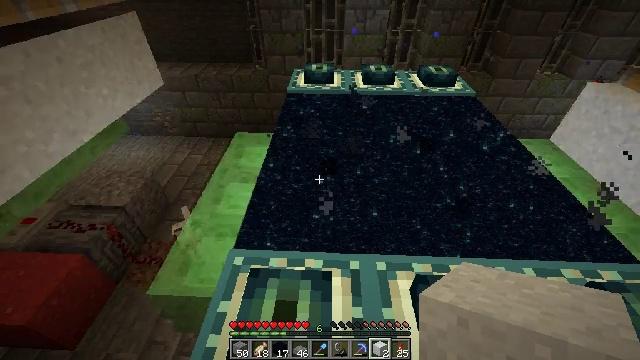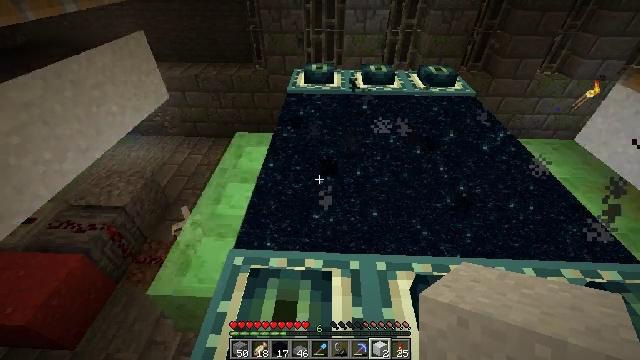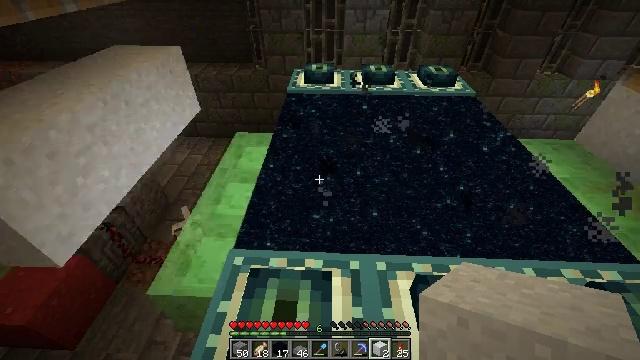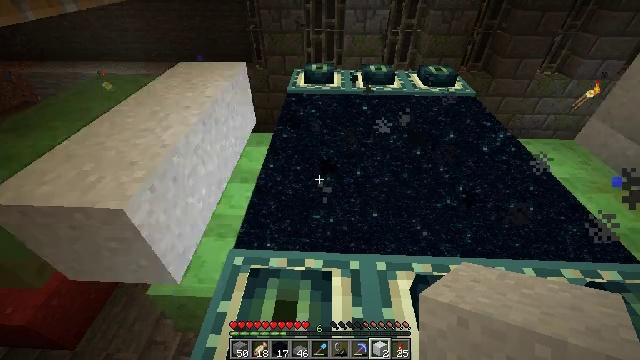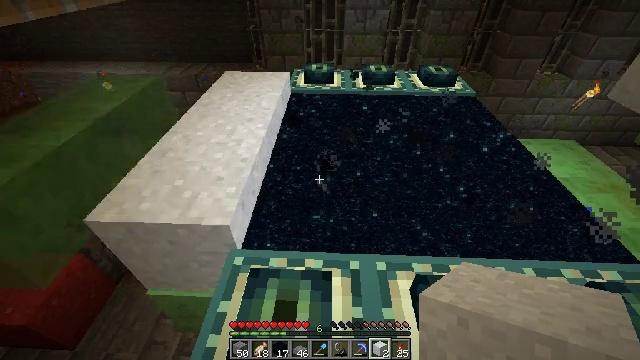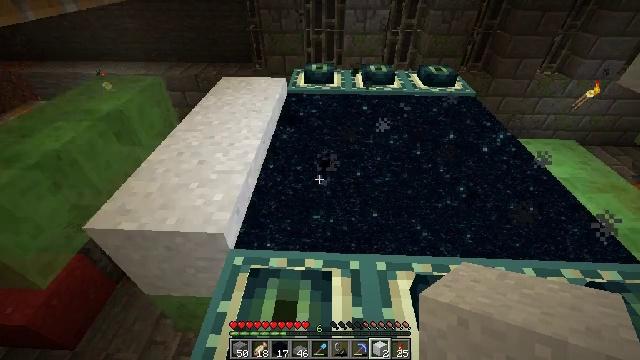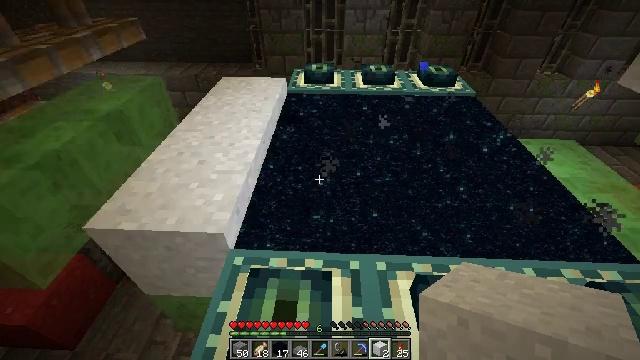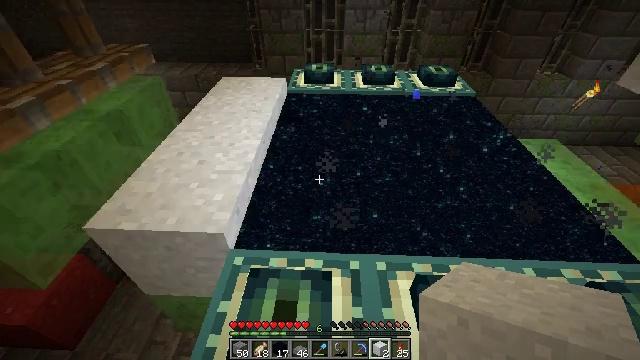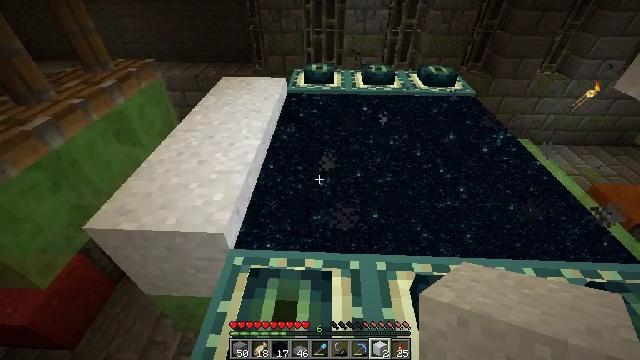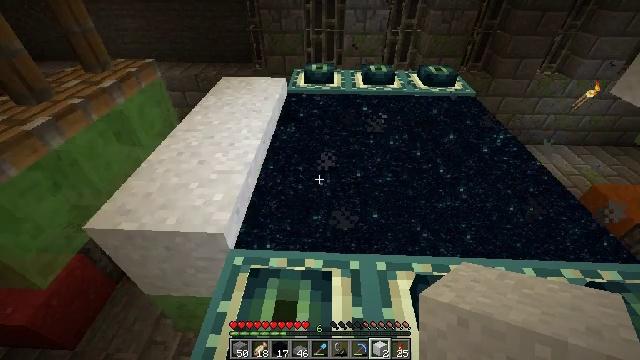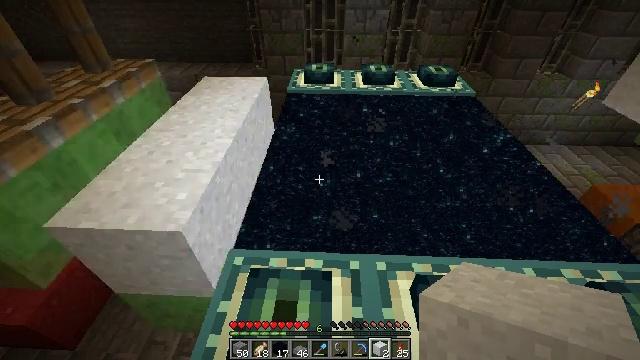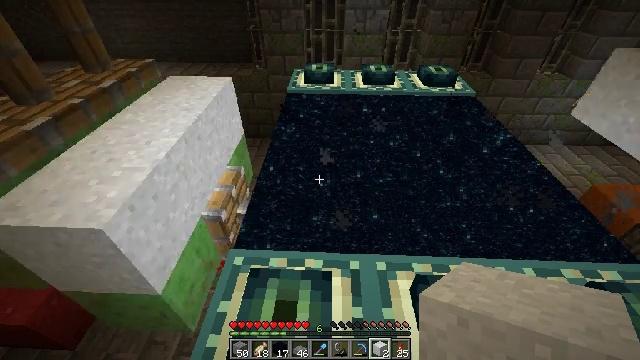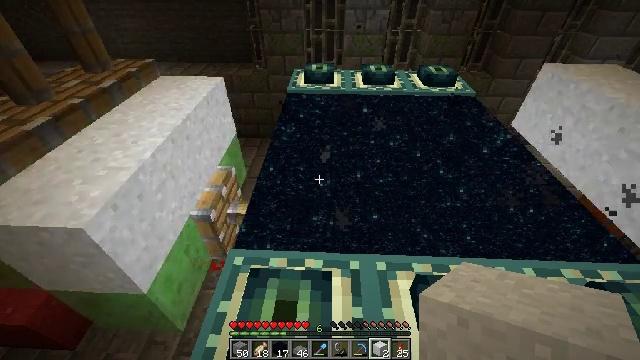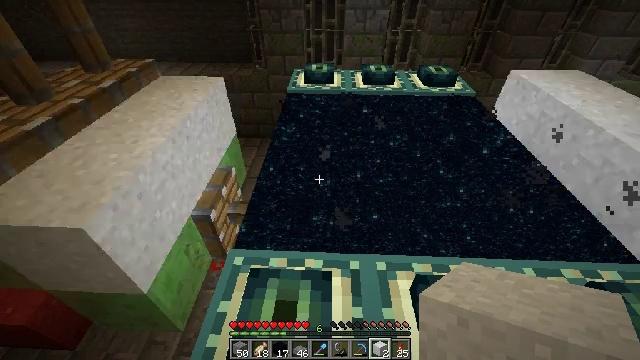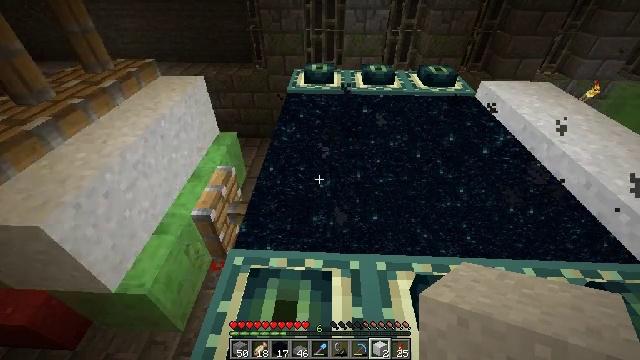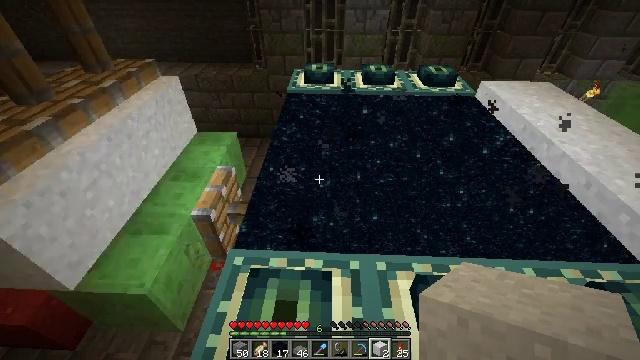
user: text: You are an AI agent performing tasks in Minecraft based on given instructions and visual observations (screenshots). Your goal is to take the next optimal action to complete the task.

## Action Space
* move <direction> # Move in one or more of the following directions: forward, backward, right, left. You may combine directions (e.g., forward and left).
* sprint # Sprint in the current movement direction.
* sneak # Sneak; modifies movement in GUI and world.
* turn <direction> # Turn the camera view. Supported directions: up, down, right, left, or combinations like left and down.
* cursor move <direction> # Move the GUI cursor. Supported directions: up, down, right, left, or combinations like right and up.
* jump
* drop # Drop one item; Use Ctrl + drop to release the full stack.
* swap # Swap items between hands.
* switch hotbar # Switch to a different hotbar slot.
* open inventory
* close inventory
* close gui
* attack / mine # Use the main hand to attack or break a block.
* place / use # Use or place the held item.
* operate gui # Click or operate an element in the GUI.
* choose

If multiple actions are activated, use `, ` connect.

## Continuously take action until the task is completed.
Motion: motion action
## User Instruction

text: Gather white concrete powder from the structure.
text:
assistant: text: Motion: no_op
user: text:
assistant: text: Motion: no_op
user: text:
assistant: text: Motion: no_op
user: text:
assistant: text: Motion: no_op
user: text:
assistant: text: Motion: no_op
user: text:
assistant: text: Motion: no_op
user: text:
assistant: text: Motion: no_op
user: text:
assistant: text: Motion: no_op
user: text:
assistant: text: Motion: no_op
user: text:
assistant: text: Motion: no_op
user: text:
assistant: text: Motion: no_op
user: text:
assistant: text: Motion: no_op
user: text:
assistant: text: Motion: no_op
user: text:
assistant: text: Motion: no_op
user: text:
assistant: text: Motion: no_op
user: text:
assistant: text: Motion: no_op
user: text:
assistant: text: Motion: no_op
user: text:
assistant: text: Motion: no_op
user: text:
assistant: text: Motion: no_op
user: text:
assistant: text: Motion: no_op
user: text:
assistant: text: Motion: no_op
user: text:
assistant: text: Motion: no_op
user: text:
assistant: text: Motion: no_op
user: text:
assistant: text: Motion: no_op
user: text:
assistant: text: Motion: no_op
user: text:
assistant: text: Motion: no_op
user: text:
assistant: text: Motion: no_op
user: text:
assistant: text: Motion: no_op
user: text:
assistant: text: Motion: no_op
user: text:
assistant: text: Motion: no_op